Question: My website is running on ASP.NET platform and recently i test my website on pingdom and i found the below error.
> Resources with a "?" in the URL are not cached by some proxy caching
servers. Remove the query string and encode the parameters into the
URL for the following resources:
<URL> ...
63Nawdr4rAt1lvT7c_zyBEkV9INg0&t=ffffffffe3663df5
<URL> ...
JGTlZFM0WRegQM9wdaZV3fQWMKwg2&t=ffffffffe3663df5

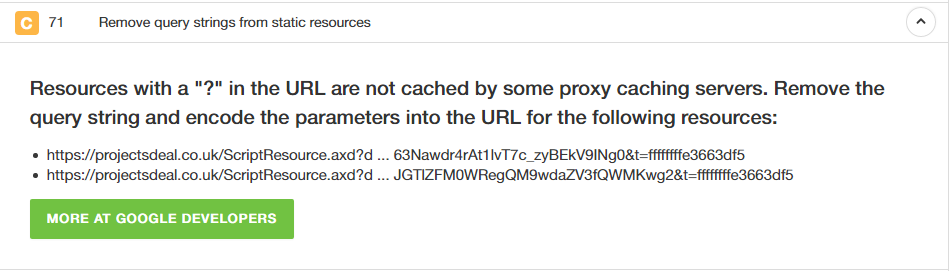
Answer: Simple leave it as it is (its not an error !) - on how to load that resource from asp.net
The message that you get is actually talk for a proxy caching servers - what is a proxy caching server ? a middle computer that cache pages of your site, not the actually client computer - that can hold in cache that page and not bring slower your site in general.
if you set them correctly, and from what I see asp.net take care correctly and you resource are cached just fine - see this screen shot.
<URL>
Now if you wish to add even more aggressive cache you can use the global.asax and do something like
'''
protected void Application_BeginRequest(Object sender, EventArgs e)
{
string cTheFile = HttpContext.Current.Request.Path;
if (cTheFile.EndsWith("WebResource.axd", StringComparison.InvariantCultureIgnoreCase))
{
JustSetSomeCache(app);
}
}
private static void JustSetSomeCache(HttpApplication app)
{
app.Response.Cache.AppendCacheExtension("post-check=900, pre-check=3600");
app.Response.Cache.SetExpires(DateTime.UtcNow.AddHours(32));
app.Response.Cache.SetMaxAge(new TimeSpan(32, 0, 0));
app.Response.Cache.SetCacheability(HttpCacheability.Public);
app.Response.AppendHeader("Vary", "Accept-Encoding");
}
'''
What is the different ? The second cache is not check the server at all for file change as the asp.net do, you can gain one webserver call.